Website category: phone
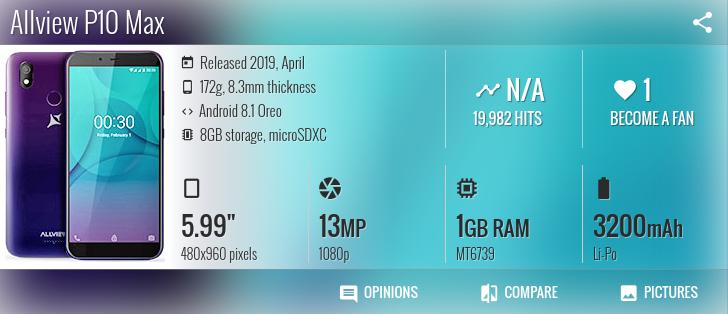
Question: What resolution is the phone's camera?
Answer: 1080p

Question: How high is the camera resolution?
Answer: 1080p

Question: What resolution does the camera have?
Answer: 1080p

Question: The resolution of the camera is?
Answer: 1080p

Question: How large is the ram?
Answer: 1 GB RAM

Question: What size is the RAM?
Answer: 1 GB RAM

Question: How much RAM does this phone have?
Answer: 1 GB RAM

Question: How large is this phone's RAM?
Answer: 1 GB RAM

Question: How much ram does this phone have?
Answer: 1 GB RAM

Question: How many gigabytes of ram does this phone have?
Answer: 1 GB RAM

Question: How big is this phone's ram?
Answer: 1 GB RAM

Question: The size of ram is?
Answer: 1 GB RAM

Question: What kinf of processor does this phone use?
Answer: MT6739

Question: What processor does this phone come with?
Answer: MT6739

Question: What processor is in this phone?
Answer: MT6739

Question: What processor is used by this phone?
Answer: MT6739

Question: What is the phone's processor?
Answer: MT6739

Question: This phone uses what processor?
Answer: MT6739

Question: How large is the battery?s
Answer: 3200 mAh

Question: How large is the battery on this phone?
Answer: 3200 mAh

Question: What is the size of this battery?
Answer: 3200 mAh

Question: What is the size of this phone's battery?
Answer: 3200 mAh

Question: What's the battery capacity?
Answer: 3200 mAh

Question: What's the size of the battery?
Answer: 3200 mAh

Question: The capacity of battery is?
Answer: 3200 mAh